Question: Hey guys I have a weird problem , if I enter my correct credentials from my database I GET AN ERROR, if I enter the wrong credentials everything is okay.
'''
Exception in thread "main" java.sql.SQLException: Column 'username' not found.
This error occurs when I enter the correct credentials
'''
Also I have another problem, my passwords are encrypted with MD5 and I have no idea how to write that into my SELECT , tried this but without any success.
'''
resultSet = statement.executeQuery("SELECT password FROM cards.username WHERE username = '" + username + "' && password = 'MD5(" + password + ")'");
'''
So this is my class
'''
public void readDataBase() throws Exception {
//Scanners
Scanner in = new Scanner(System.in);
System.out.print("Username: ");
String username = in.nextLine();
System.out.print("Password: ");
String password = in.nextLine();
System.out.println(" ");
//---------------------
String databaseUsername = "";
String databasePassword = "";
try {
// this will load the MySQL driver, each DB has its own driver
Class.forName("com.mysql.jdbc.Driver");
// setup the connection with the DB.
connect = DriverManager
.getConnection("jdbc:mysql://localhost/cards?"
+ "user=root&password=password");
// statements allow to issue SQL queries to the database
statement = connect.createStatement();
resultSet = statement.executeQuery("SELECT password FROM cards.username WHERE username = '" + username + "' && password = '" + password + "'");
//writeResultSet(resultSet);
while (resultSet.next()) {
databaseUsername = resultSet.getString("username");
databasePassword = resultSet.getString("password");
}
if (username.equals(databaseUsername) && password.equals(databasePassword))
System.out.println("Success !! ");
else
System.out.println(" Failure ");
//---
//--------------------------------------------------------------------------------------------------
// resultSet gets the result of the SQL query
// resultSet = statement.executeQuery("select * from FEEDBACK.COMMENTS");
//
// writeResultSet(resultSet);
//
// // preparedStatements can use variables and are more efficient
// preparedStatement = connect
// .prepareStatement("insert into FEEDBACK.COMMENTS values (default, ?, ?, ?, ? , ?, ?)");
// "myuser, webpage, datum, summary, COMMENTS from FEEDBACK.COMMENTS");
// parameters start with 1
// preparedStatement.setString(1, "Test");
// preparedStatement.setString(2, "TestEmail");
// preparedStatement.setString(3, "TestWebpage");
// preparedStatement.setDate(4, new java.sql.Date(2009, 12, 11));
// preparedStatement.setString(5, "TestSummary");
// preparedStatement.setString(6, "TestComment");
// preparedStatement.executeUpdate();
// preparedStatement = connect
// .prepareStatement("SELECT myuser, webpage, datum, summary, COMMENTS from FEEDBACK.COMMENTS");
// resultSet = preparedStatement.executeQuery();
// writeResultSet(resultSet);
//
// // remove again the insert comment
// preparedStatement = connect
// .prepareStatement("delete from FEEDBACK.COMMENTS where myuser= ? ; ");
// preparedStatement.setString(1, "Test");
// preparedStatement.executeUpdate();
//
// resultSet = statement
// .executeQuery("select * from FEEDBACK.COMMENTS");
// writeMetaData(resultSet);
//
//---------------------------------------------------------------------------------------------------------
} catch (Exception e) {
throw e;
} finally {
close();
}
}
'''
And this is another class where I call this method
'''
package mysqltryouts;
import java.util.Scanner;
import mysqltryouts.MySQLtryouts;
public class main {
public static void main(String[] args) throws Exception {
MySQLtryouts dao = new MySQLtryouts();
dao.readDataBase();
}
}
'''
This is my simple DB with only 1 table :

I am kinda new with this mySQL and Java stuff, any help would be really appreciated
*EDIT #1
Fixed the main problem, but I still don't know how to make the MD5 thing, I mean when I enter my password in java, it gets itself crypted, I've used this method in VB.NET and tried an equivalent but with no success. :
'''
Dim SqlQuery As String = "SELECT COUNT(*) From users1 WHERE username = @Username AND password = MD5(@Password); "
'''
My java attempt:
'''
resultSet = statement.executeQuery("SELECT * FROM cards.username WHERE username = '" + username + "' AND password = ('MD5(" + password + ")'");
'''
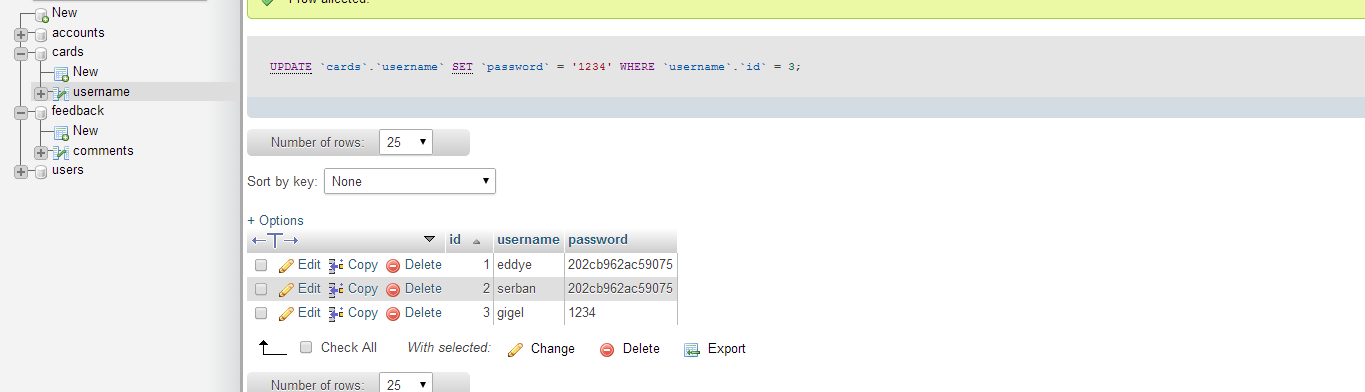
Answer: >
While retrieving from the table too, apply 'MD5' on your 'password' input value to compare with database field value.
:
'''
select count(*) > 0 as match_found
from table_name
where username = ?
and password = md5( ? )
'''
In :
Use 'PreparedStatement' for value binding with the statement.
'''
PreparedStatement pst = con.prepareStatement( sqlQuery );
pst.setString( 1, userName );
pst.setString( 2, password );
ResultSet rs = pst.executeQuery();
boolean loginSuccess = false;
if( rs.next() ) {
loginSuccess = rs.getBoolean( "match_found" );
}
'''